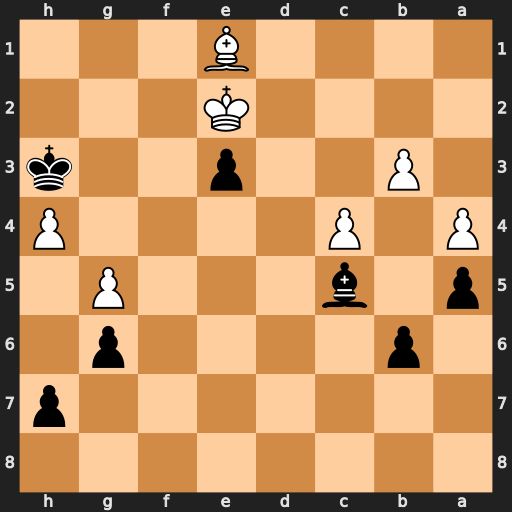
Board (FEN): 8/7p/1p4p1/p1b3P1/P1P4P/1P2p2k/4K3/4B3
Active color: b
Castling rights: -
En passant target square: -
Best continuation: Kg4 Bc3 Kxh4